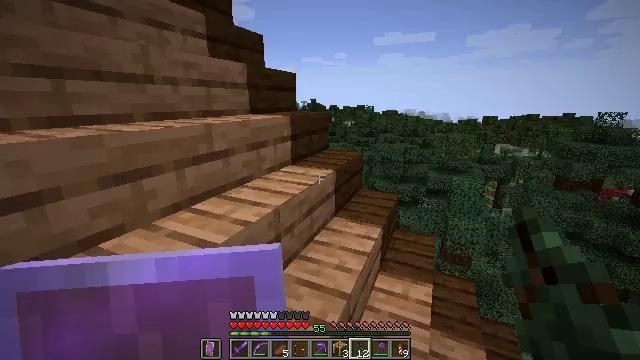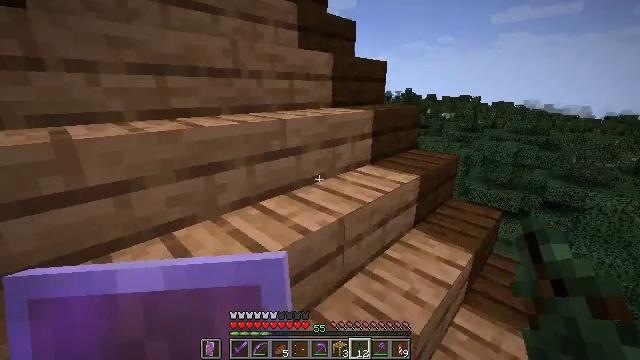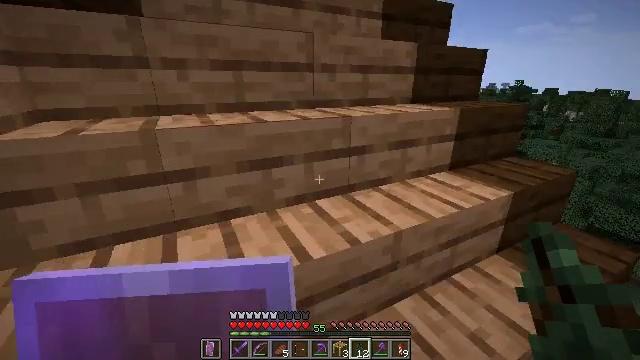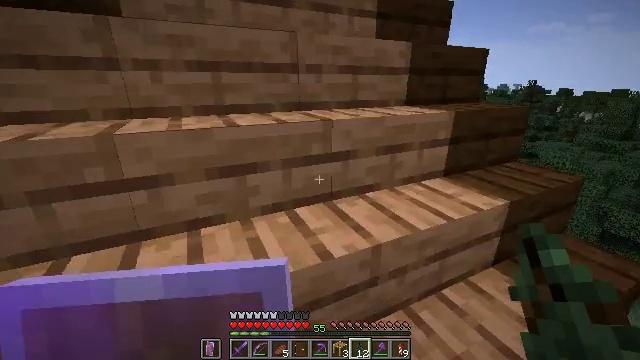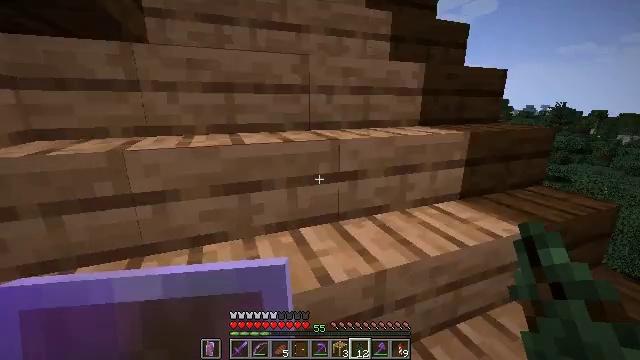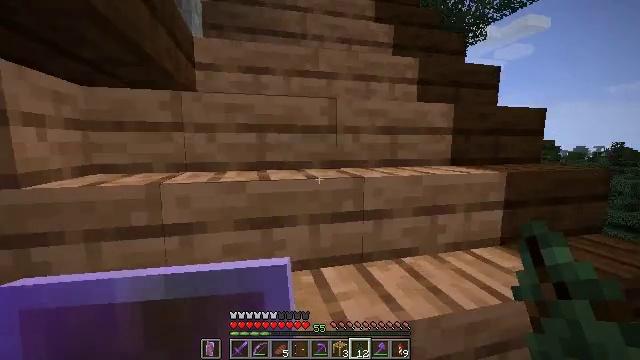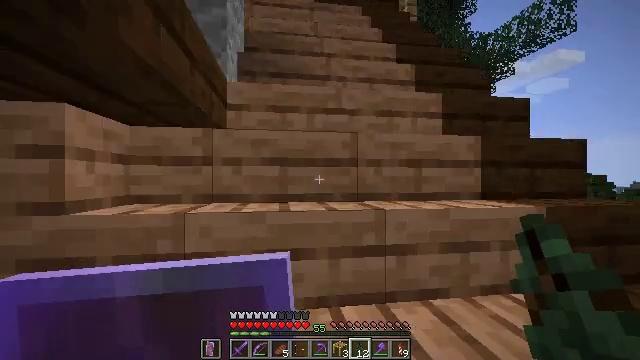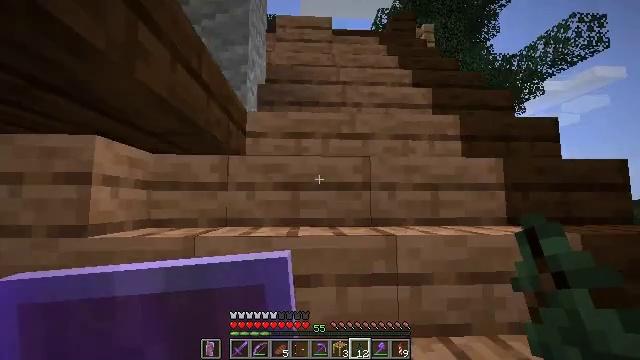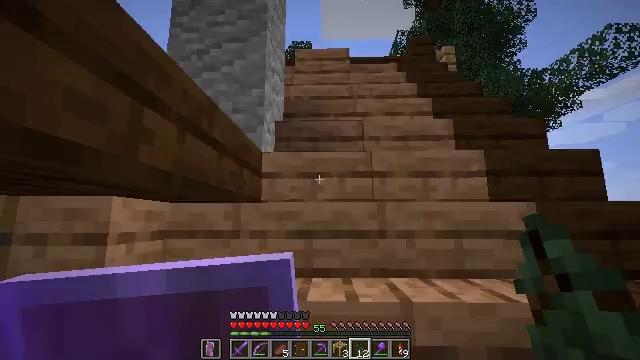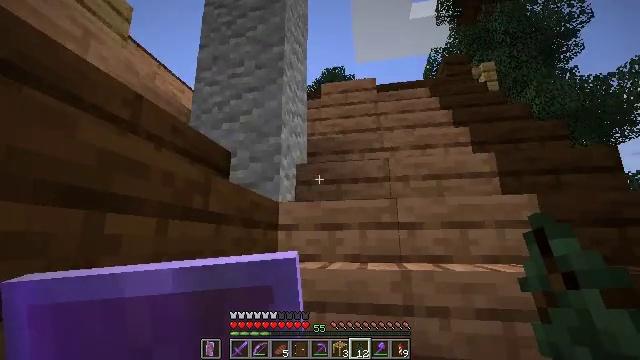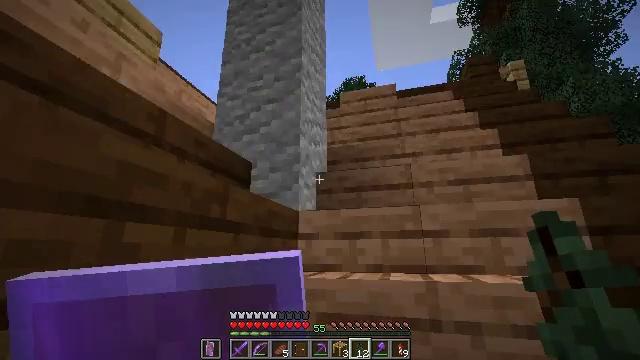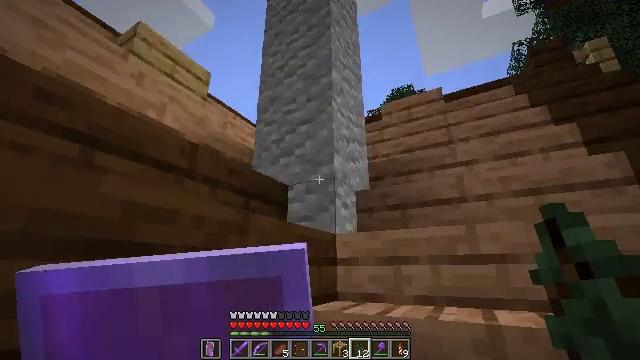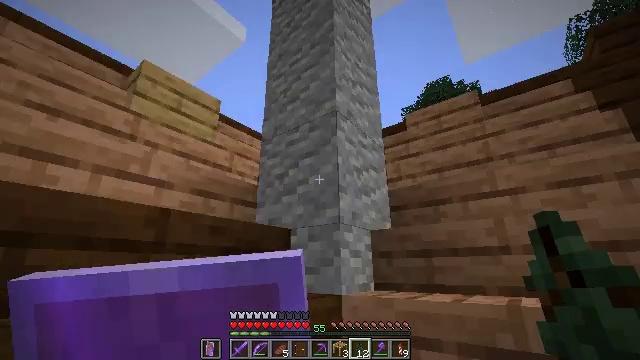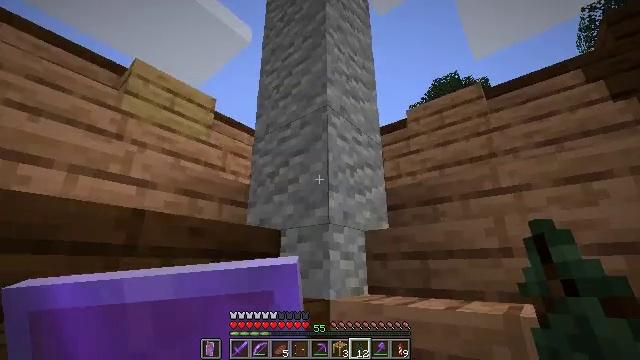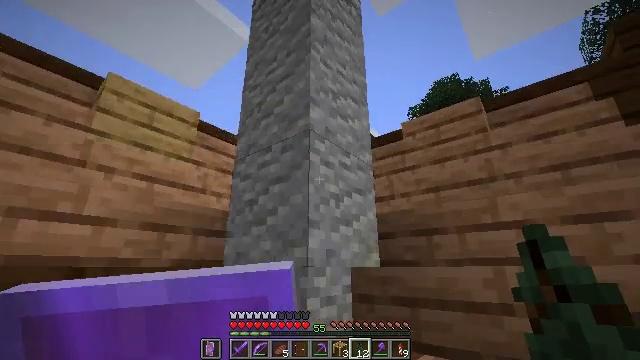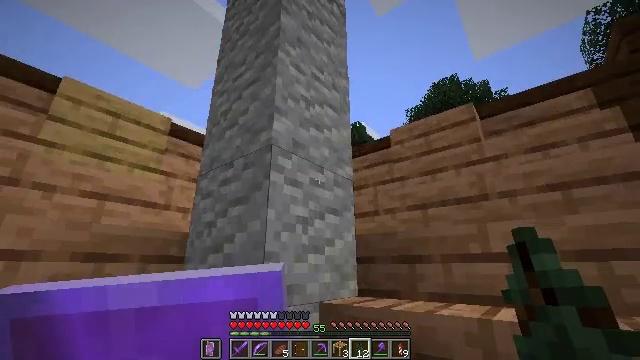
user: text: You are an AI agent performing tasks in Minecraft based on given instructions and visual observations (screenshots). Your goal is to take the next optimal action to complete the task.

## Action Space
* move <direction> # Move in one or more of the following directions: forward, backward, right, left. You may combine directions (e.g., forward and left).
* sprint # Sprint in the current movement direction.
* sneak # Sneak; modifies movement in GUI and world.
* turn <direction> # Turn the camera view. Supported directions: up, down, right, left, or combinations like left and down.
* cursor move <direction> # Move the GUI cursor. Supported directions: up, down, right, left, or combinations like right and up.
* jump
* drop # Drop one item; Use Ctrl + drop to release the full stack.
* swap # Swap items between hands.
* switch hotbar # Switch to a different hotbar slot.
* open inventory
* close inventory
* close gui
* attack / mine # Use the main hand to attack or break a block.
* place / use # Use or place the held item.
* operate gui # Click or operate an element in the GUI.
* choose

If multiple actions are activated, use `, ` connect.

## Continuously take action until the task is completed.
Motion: motion action
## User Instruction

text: Collect the brown shulker box for storage.
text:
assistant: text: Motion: move forward, turn left and down
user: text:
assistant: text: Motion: move forward, turn left and down
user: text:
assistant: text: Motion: move forward, turn left
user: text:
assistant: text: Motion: turn left and up
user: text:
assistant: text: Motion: turn left and up
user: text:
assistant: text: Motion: turn left and up
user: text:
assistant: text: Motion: move right, turn left and up
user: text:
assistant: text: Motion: move forward and move right, turn left and up
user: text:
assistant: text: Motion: move forward and move right, turn left and up
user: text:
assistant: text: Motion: move forward and move right, turn left and up
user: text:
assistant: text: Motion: move forward and move right, turn left and up
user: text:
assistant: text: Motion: move forward and move right, turn left
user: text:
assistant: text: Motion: move forward and move right, turn left
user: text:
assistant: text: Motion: move forward and move right
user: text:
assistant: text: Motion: move forward and move right
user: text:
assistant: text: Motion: move forward and move right
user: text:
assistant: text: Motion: move forward and move right
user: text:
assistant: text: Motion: move forward and move right
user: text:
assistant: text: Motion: move forward and move right, turn left and down
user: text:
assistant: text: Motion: move forward and move right, turn left and down
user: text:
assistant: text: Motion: move forward, turn left and down
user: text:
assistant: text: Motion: move forward, turn left and down
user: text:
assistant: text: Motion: turn left and down
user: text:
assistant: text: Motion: turn left and down
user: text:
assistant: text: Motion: turn left and down
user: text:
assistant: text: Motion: no_op
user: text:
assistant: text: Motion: no_op
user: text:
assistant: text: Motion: no_op
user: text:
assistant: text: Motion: no_op
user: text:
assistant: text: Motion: move forward